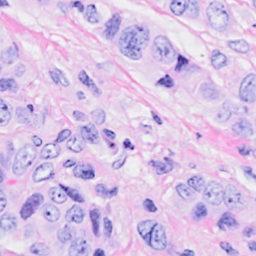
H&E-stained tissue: Breast